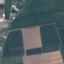
Label: PermanentCrop